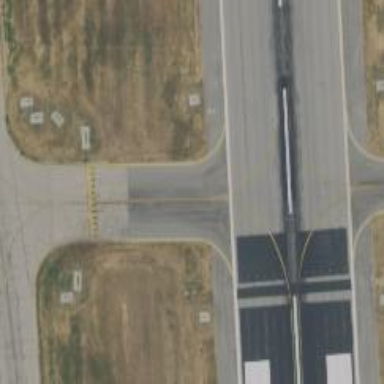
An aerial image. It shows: View of taxiway at the airport.